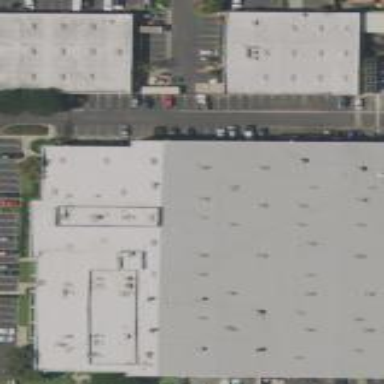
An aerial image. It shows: Commercial building.